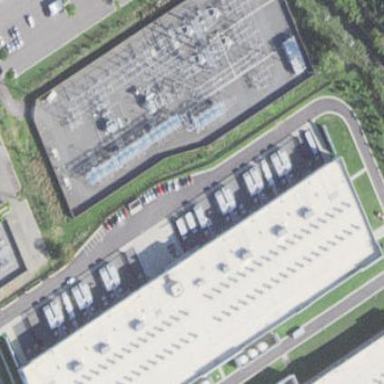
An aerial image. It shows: Power substation enclosed by fence.